四年级 · 算术

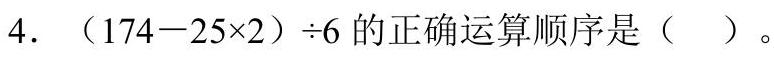
A. 乘法、减法、除法
   B. 乘法、除法、减法
   C. 除法、乘法、减法

答案: A
解析: 解A

【分析】四则混合运算运算顺序：同级运算，从左到右依次计算; 既有乘除又有加减的, 先算乘除,后算加减; 有括号时, 先算括号里面的, 据此即可解答。

【详解】 $(174-25 \times 2) \div 6$ 的正确运算顺序是先算乘法, 再算减法, 最后算除法。

故答案为: A

【点睛】熟练掌握整数混合运算的运算顺序是解答本题的关键。